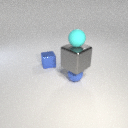
small cyan rubber sphere above small blue rubber sphere